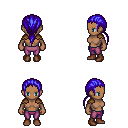
a pixel art fantasy rpg character, female body template, human, dark skin, leather shoulder armor, magenta pants, blue ponytail hairstyle, brown shoes, four views (front, back, left, right), 2x2 character sprite sheet, small pixel art, hard edges, no anti-aliasing